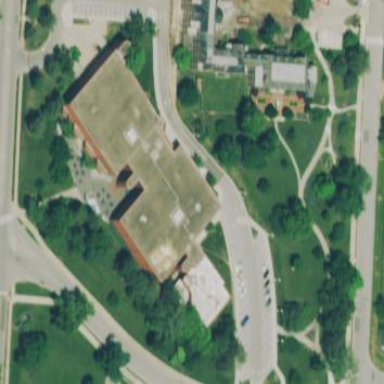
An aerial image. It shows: University building.